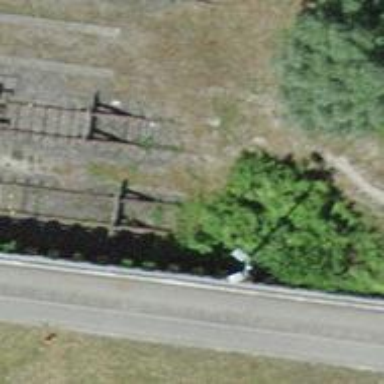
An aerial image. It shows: Railway yard.